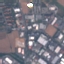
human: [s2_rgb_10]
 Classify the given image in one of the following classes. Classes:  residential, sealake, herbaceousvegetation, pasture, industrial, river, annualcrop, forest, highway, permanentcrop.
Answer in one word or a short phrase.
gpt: Industrial